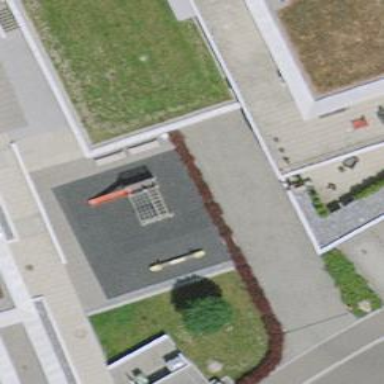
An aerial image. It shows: Brown bench.